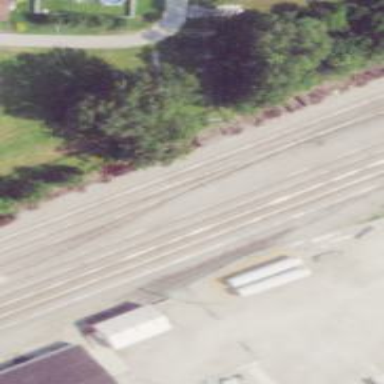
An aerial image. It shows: Railway yard in service.